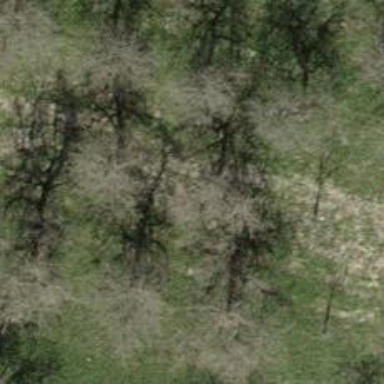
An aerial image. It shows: Single tag "natural: tree."